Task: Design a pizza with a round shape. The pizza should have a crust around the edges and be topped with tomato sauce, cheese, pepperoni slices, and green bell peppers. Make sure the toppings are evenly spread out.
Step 110:
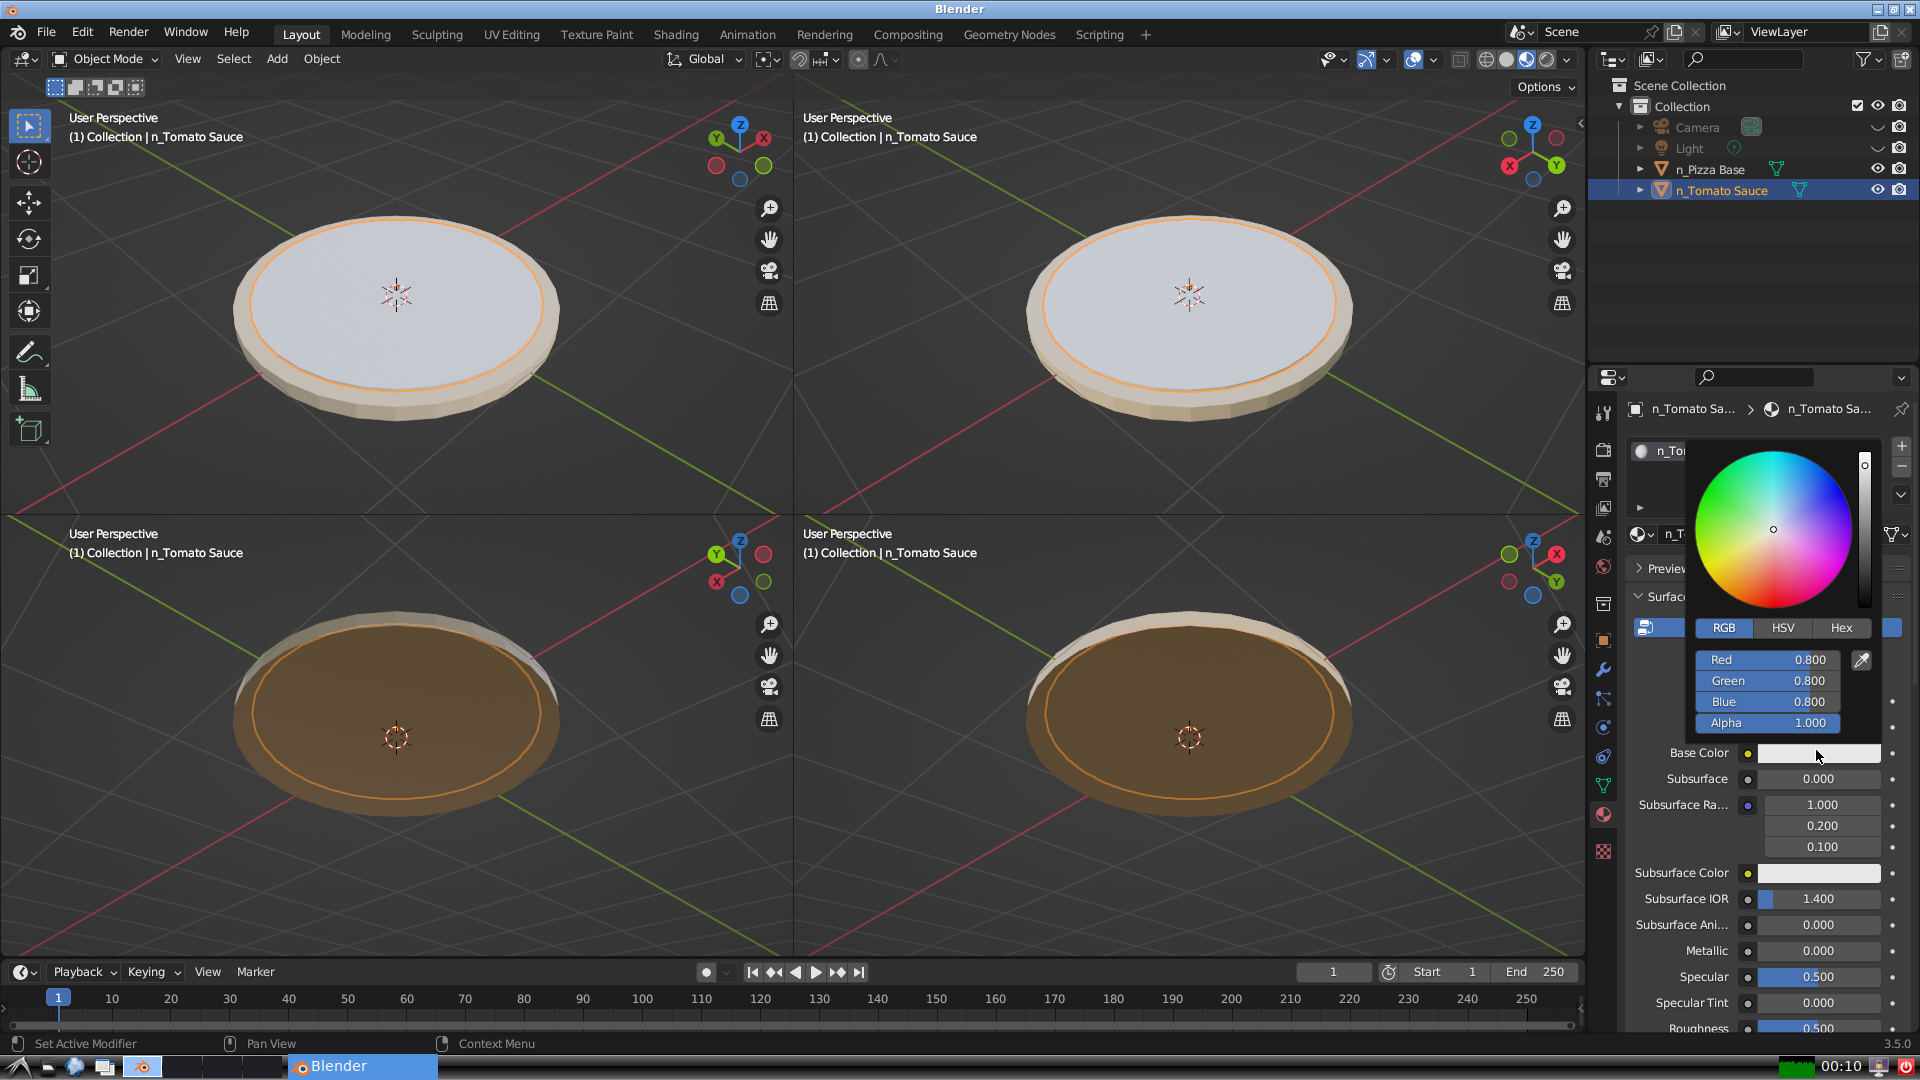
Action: {"mouse_move": [1725, 625]}